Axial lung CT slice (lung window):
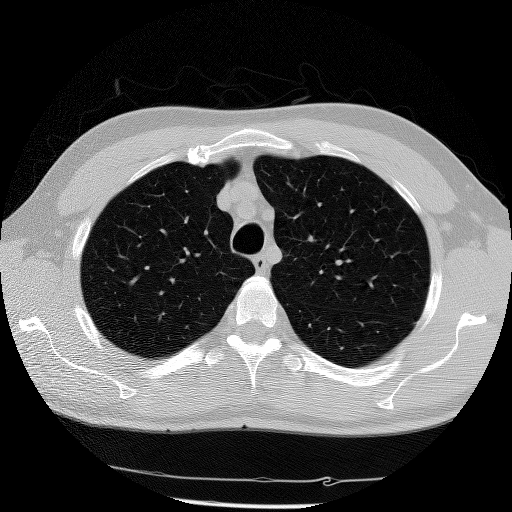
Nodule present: no